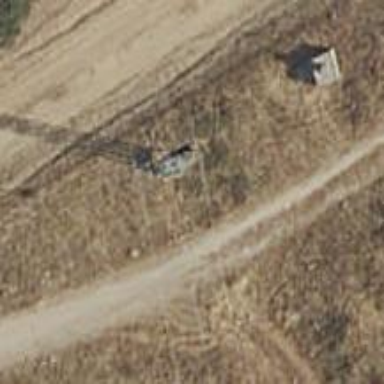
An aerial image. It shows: Power line in the image.